Field crop: maize
Growth stage: 2
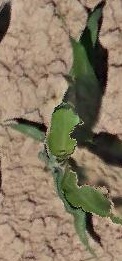
Species: maize